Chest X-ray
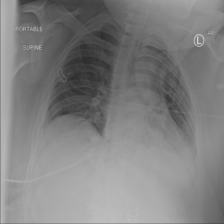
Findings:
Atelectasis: negative
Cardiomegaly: negative
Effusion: negative
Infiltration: negative
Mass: negative
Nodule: negative
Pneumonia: negative
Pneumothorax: negative
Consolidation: negative
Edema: negative
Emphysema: negative
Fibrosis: negative
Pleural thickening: negative
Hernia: negative